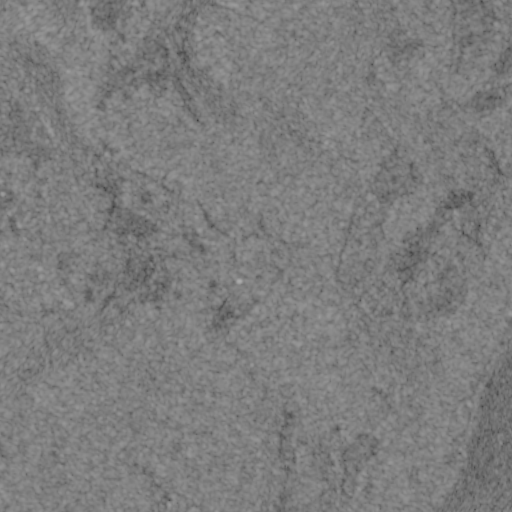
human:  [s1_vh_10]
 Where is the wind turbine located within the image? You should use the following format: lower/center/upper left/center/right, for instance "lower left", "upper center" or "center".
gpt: The wind turbine is located in the lower right of the image.
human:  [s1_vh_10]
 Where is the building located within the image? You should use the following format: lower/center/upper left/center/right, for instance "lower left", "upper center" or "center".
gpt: The building is located in the upper left of the image.
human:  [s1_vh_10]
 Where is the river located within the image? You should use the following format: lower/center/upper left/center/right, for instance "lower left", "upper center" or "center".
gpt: The river is located in the upper of the image.
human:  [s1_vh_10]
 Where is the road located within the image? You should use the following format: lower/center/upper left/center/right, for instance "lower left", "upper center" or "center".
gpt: There is no road in the image.

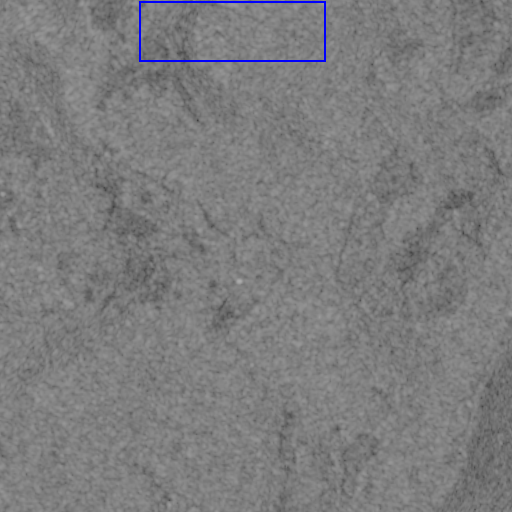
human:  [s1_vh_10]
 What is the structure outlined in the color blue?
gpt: There is no blue outline.
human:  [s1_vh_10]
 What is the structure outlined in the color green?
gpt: There is no structure outlined in green.